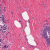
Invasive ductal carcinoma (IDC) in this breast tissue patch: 0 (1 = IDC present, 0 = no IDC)